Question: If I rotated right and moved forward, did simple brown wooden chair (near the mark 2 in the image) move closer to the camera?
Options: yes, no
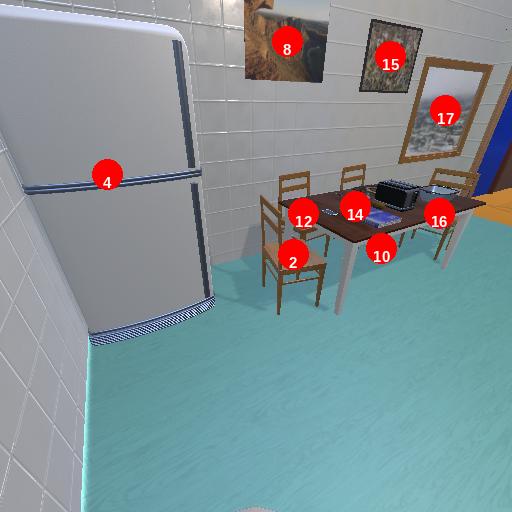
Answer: yes